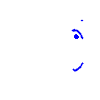
Particle: pion